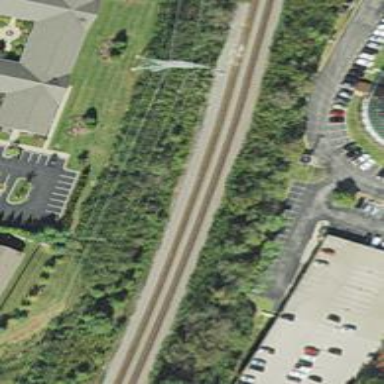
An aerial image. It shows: Railway track.